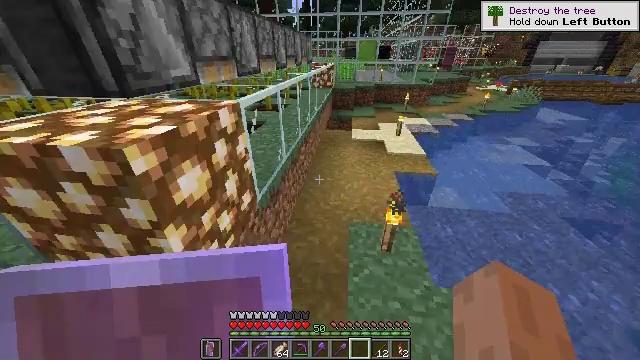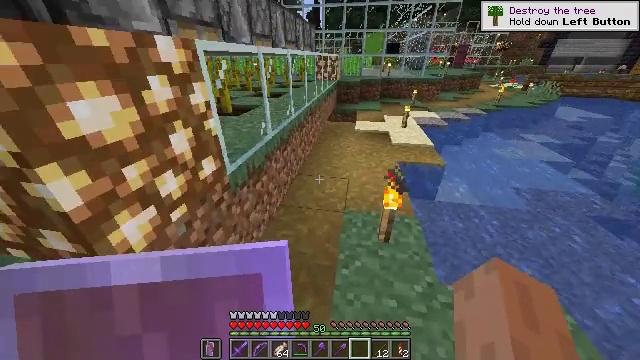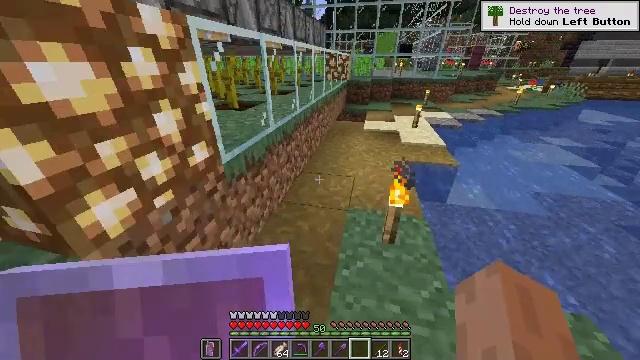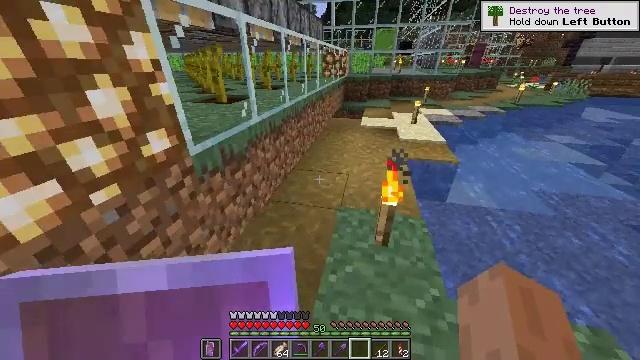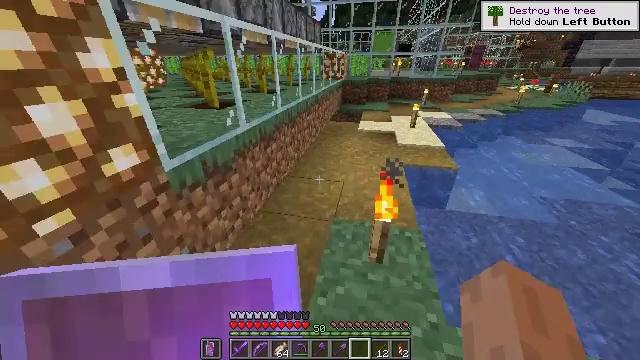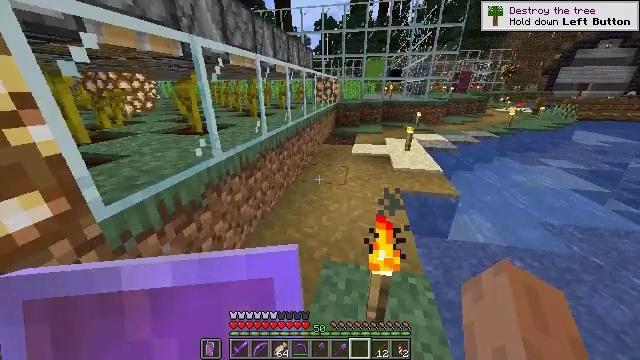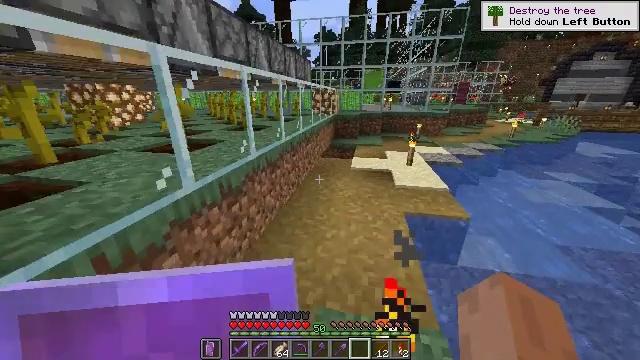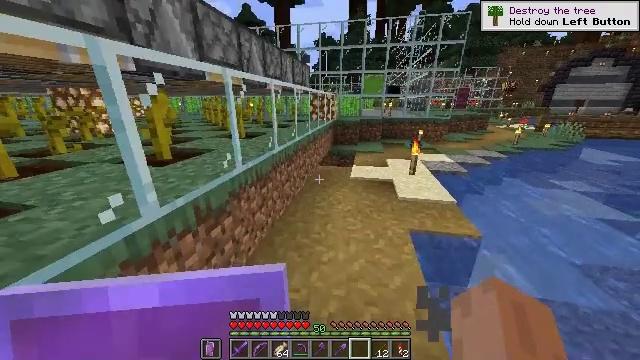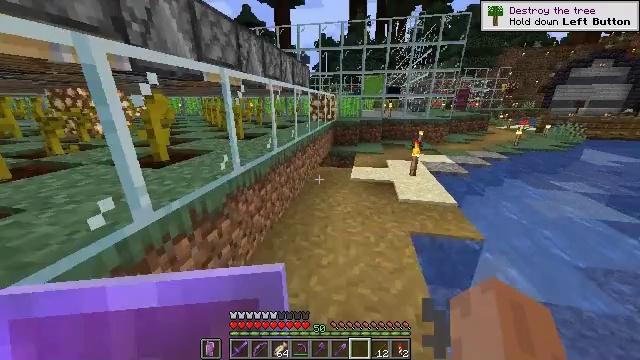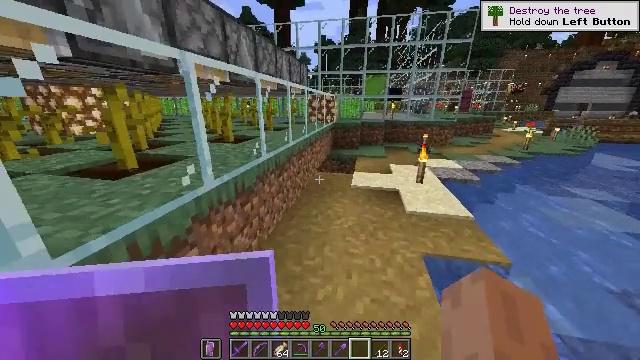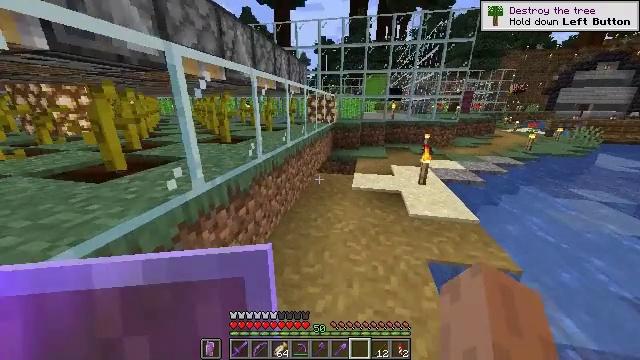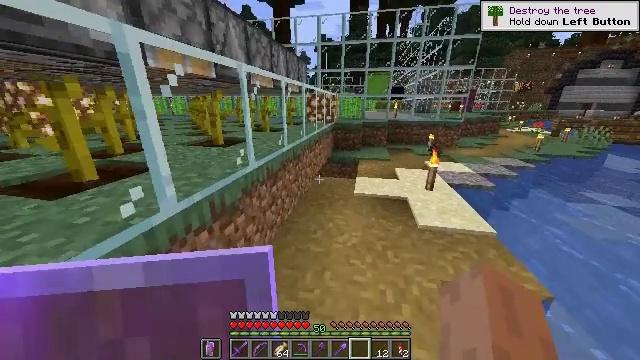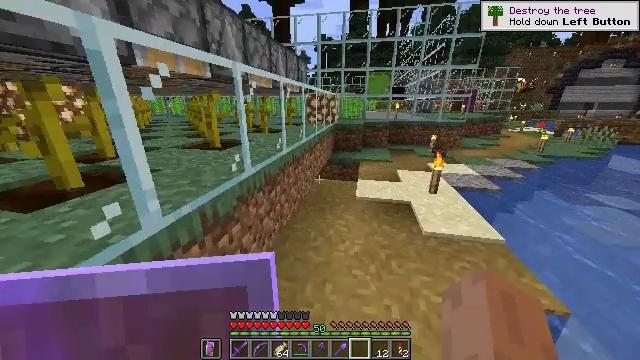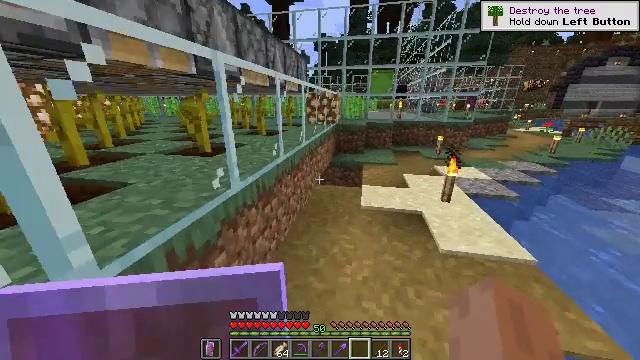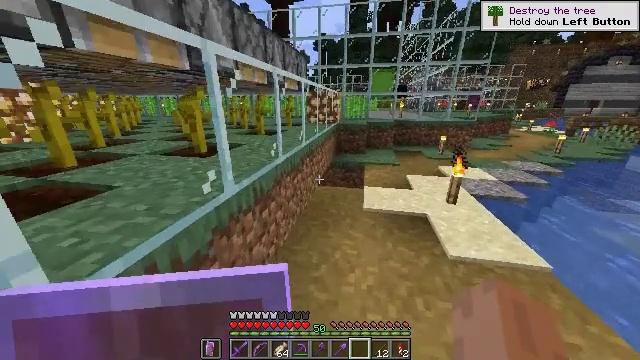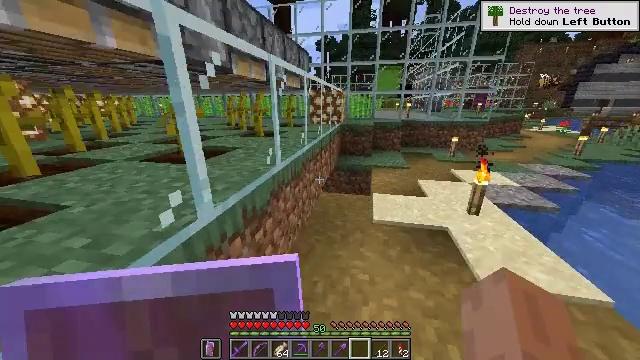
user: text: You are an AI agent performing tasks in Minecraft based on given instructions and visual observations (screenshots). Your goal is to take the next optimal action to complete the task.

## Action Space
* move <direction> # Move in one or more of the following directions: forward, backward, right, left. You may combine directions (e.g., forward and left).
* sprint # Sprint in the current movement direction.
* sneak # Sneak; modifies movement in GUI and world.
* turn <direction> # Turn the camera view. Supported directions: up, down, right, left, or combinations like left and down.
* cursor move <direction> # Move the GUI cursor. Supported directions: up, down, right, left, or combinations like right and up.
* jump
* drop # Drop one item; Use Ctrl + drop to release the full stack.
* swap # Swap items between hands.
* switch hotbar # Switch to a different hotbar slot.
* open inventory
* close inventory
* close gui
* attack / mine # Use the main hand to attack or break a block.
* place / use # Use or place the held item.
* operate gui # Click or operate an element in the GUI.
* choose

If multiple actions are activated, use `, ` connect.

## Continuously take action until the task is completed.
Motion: motion action
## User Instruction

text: Craft a purple banner by combining materials in the crafting table.
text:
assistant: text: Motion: move forward and move right, sprint, turn left
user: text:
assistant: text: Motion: move forward and move right, sprint, turn left
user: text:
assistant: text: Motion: move forward, sprint
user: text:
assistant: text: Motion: move forward, sprint
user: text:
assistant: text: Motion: move forward, sprint, turn right and up
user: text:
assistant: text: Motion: move forward, sprint, turn up
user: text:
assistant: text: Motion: move forward, sprint, turn up
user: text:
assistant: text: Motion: move forward, sprint
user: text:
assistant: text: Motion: move forward, sprint
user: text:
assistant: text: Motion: move forward, sprint
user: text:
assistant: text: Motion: move forward, sprint
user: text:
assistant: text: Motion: move forward, sprint
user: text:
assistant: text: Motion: move forward, sprint
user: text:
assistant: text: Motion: move forward, sprint
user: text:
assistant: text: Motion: move forward, sprint
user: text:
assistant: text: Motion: move forward and move right, sprint, turn left
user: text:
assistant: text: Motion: move forward and move right, sprint, turn left
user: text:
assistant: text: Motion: move forward and move right, sprint, turn left
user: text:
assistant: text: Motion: move forward and move right, sprint
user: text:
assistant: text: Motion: move forward and move right, sprint
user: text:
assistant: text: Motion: move forward and move right, sprint
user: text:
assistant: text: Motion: move forward and move right, sprint, turn down
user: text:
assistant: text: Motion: move forward and move right, sprint, turn right and down
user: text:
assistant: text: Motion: move forward and move right, sprint, turn right and down
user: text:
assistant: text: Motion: move forward and move right, sprint, turn down
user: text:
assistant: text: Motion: move forward and move right, sprint, turn left and down
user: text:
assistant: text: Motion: move forward and move right, sprint, turn left and down
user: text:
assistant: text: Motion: move forward and move right, sprint, turn left and down
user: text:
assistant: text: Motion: move forward and move right, sprint, turn left
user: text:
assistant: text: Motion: move forward and move right, turn left